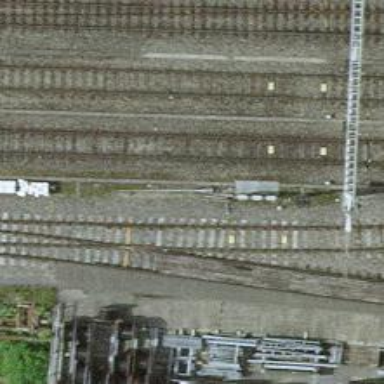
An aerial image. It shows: Single-track electrified railway siding with contact line for service.